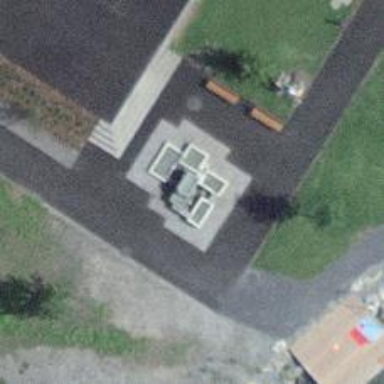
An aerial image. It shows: Beautiful fountain.